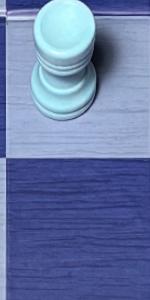
Label: Empty